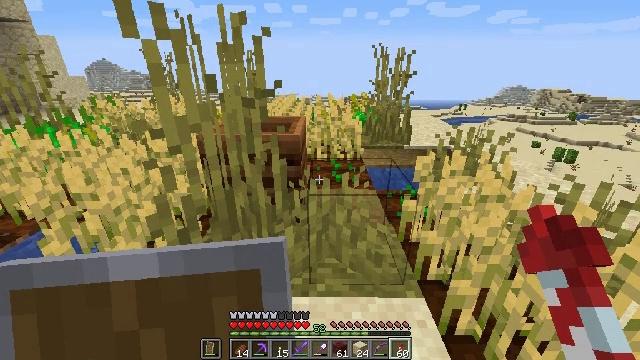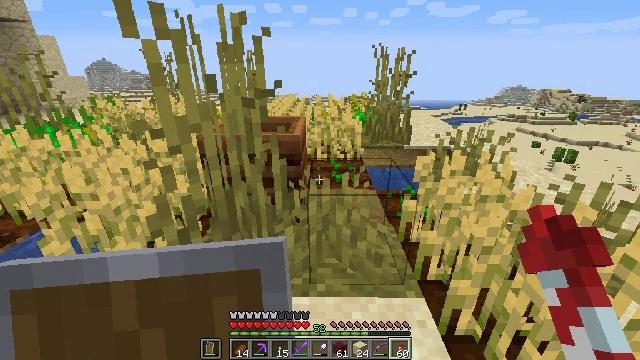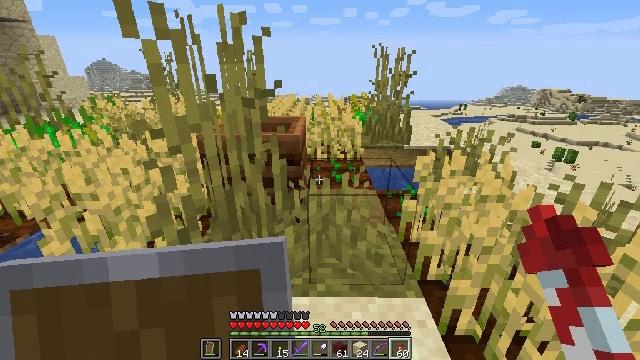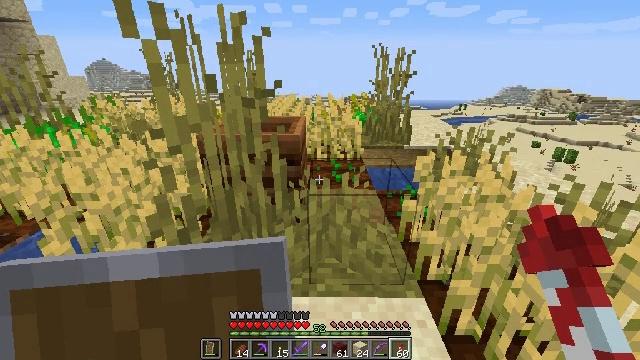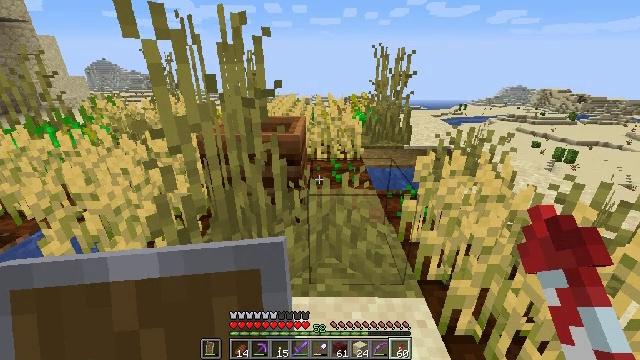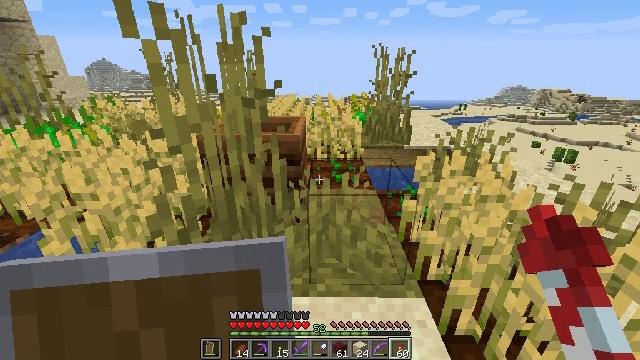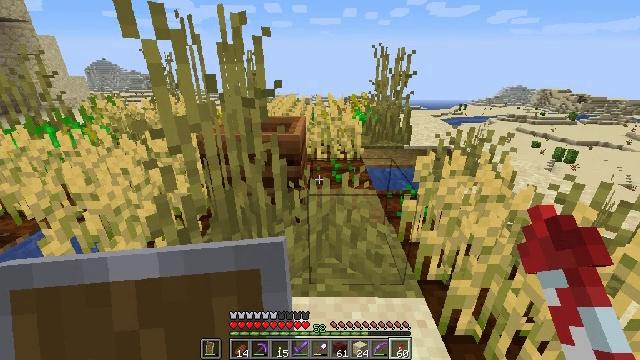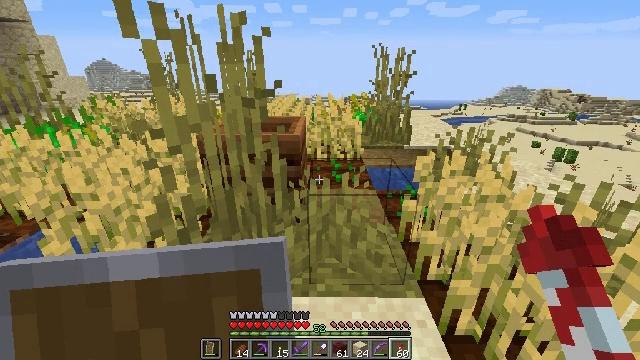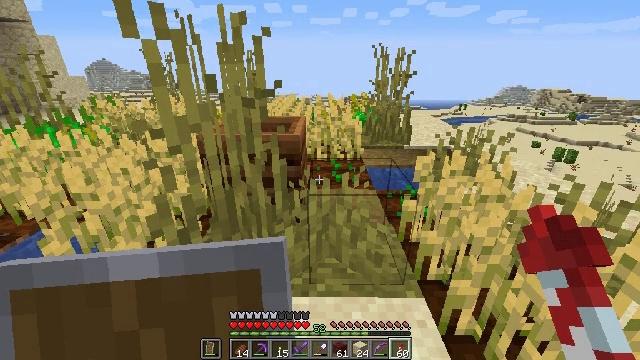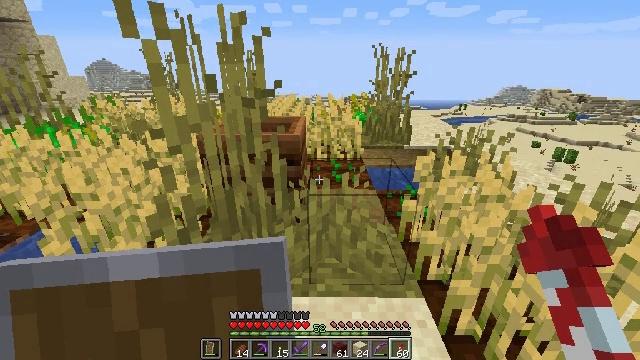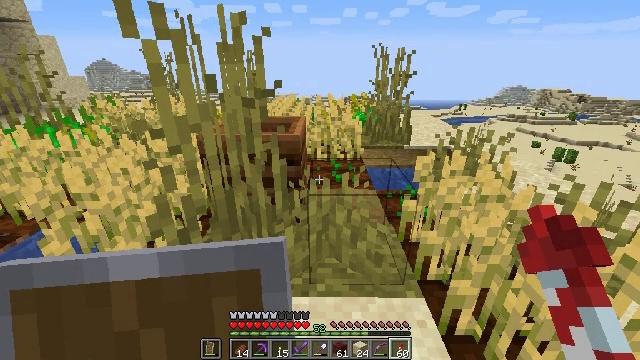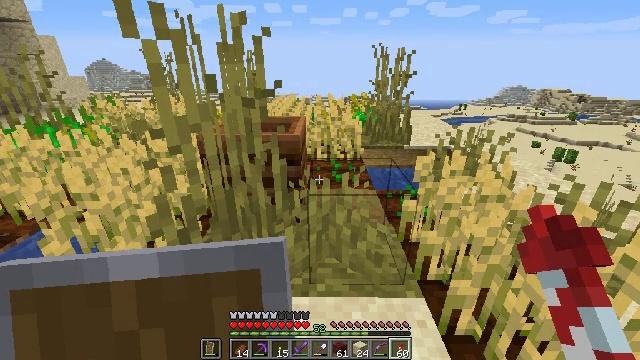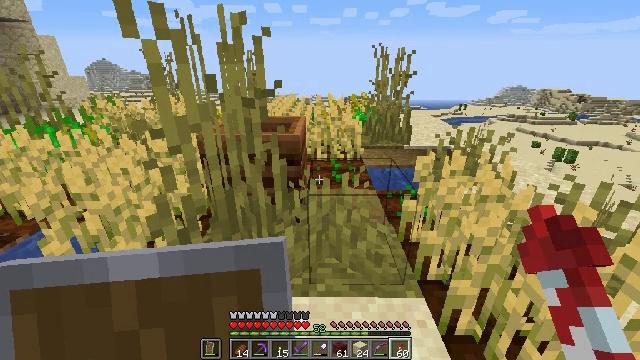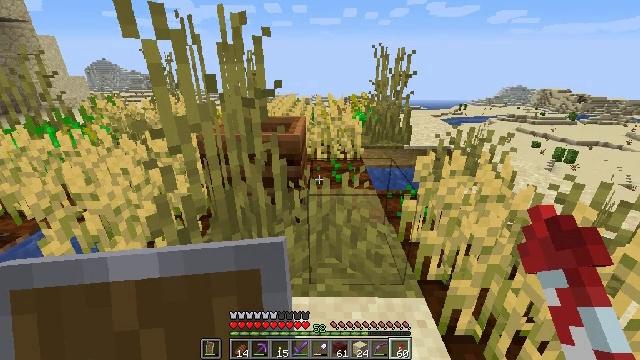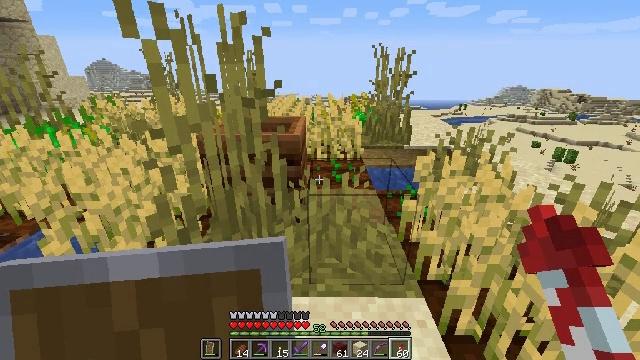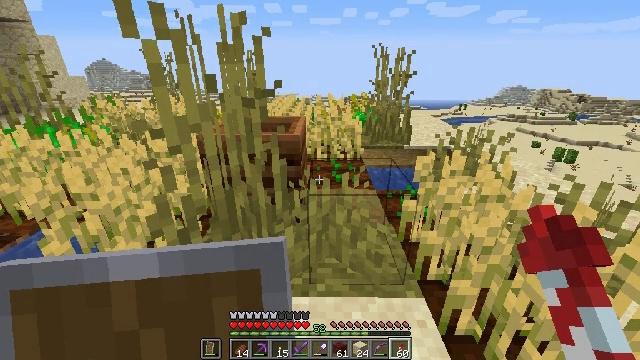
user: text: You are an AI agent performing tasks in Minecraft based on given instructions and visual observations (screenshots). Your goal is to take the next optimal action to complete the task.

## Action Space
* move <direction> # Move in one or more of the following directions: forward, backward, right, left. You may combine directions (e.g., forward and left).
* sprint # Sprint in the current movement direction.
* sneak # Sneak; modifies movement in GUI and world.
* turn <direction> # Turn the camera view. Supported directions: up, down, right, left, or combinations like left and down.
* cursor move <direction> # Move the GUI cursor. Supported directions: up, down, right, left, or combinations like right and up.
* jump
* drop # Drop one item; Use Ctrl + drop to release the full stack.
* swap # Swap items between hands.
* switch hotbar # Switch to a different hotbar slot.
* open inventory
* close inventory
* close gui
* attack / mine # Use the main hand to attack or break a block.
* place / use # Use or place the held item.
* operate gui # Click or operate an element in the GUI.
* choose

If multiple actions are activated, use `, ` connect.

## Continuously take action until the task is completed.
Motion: motion action
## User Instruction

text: Recover the brewing stand by mining it.
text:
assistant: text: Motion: no_op
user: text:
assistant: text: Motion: no_op
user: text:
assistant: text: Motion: no_op
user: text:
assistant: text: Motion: no_op
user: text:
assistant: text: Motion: no_op
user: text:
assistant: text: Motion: no_op
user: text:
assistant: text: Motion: no_op
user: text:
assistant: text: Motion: no_op
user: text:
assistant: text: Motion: no_op
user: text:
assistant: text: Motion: no_op
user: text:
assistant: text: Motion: no_op
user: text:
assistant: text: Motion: no_op
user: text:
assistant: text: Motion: no_op
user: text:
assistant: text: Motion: no_op
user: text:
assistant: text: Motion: no_op
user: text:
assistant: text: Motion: no_op
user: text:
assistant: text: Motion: no_op
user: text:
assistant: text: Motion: no_op
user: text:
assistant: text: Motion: no_op
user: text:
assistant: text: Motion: no_op
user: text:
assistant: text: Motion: no_op
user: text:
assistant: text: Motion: no_op
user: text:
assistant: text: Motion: no_op
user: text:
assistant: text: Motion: no_op
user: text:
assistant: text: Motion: no_op
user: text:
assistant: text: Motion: no_op
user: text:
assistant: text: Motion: no_op
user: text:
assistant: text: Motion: no_op
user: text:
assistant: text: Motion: no_op
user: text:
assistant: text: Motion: no_op